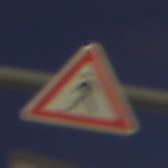
Verkehrszeichen: FussgaengerRechts
Umgebung: Outdoor, Urban
Tageszeit: Night
Wetter: PartlyCloudy
Licht: Artificial
Jahreszeit: NotSpecified
Kontrast: HighContrast